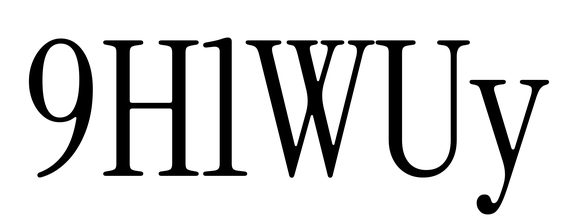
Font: InstrumentSerif-Regular